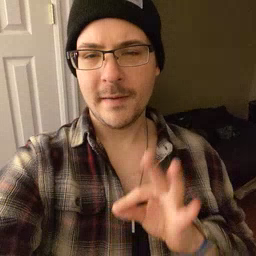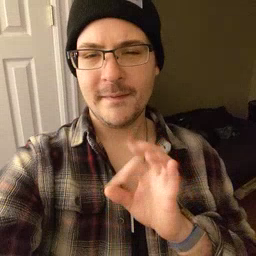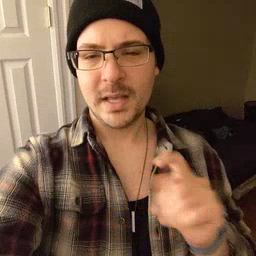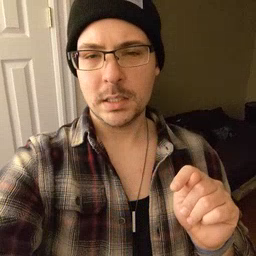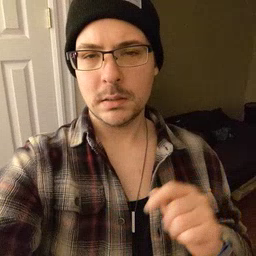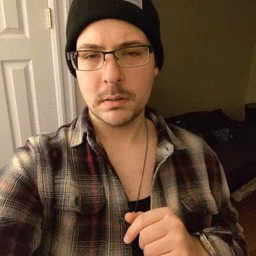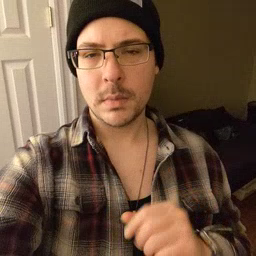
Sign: feet